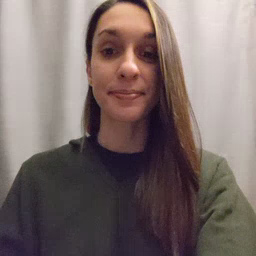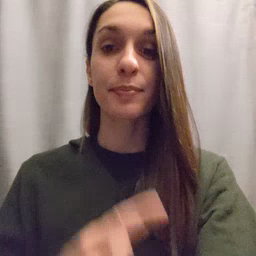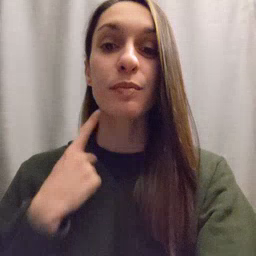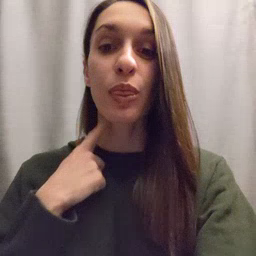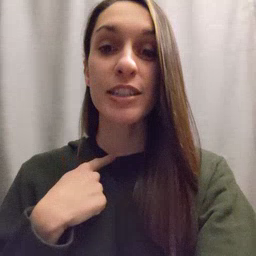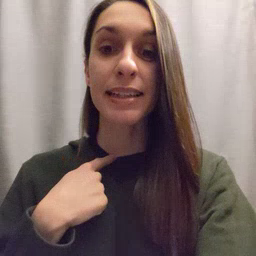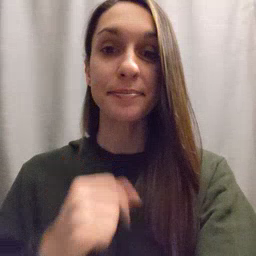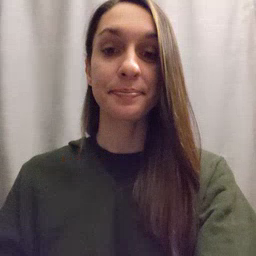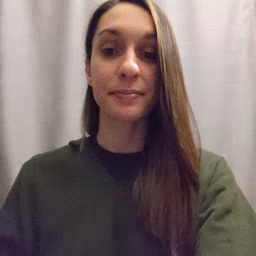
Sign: thirsty